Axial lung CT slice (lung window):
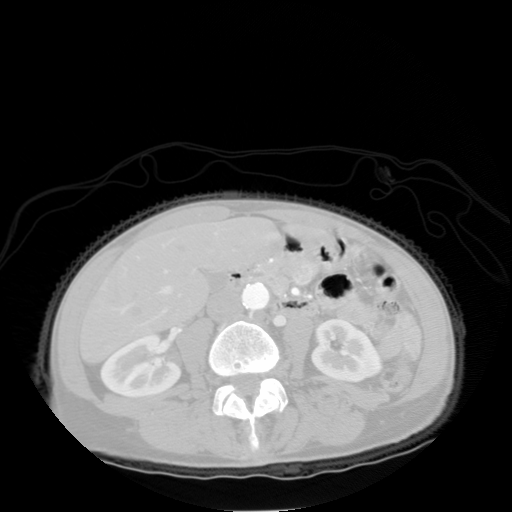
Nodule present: no